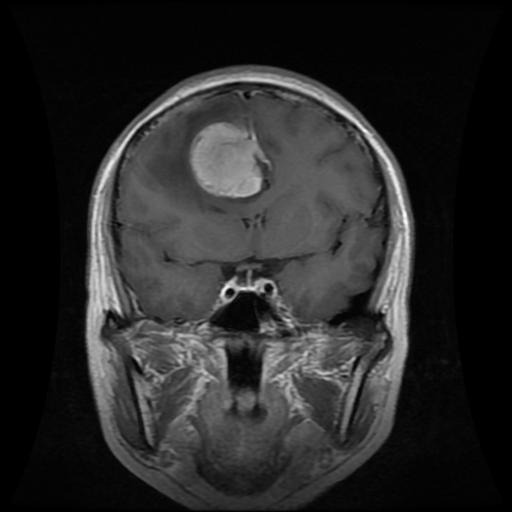
Label: meningioma